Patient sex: F
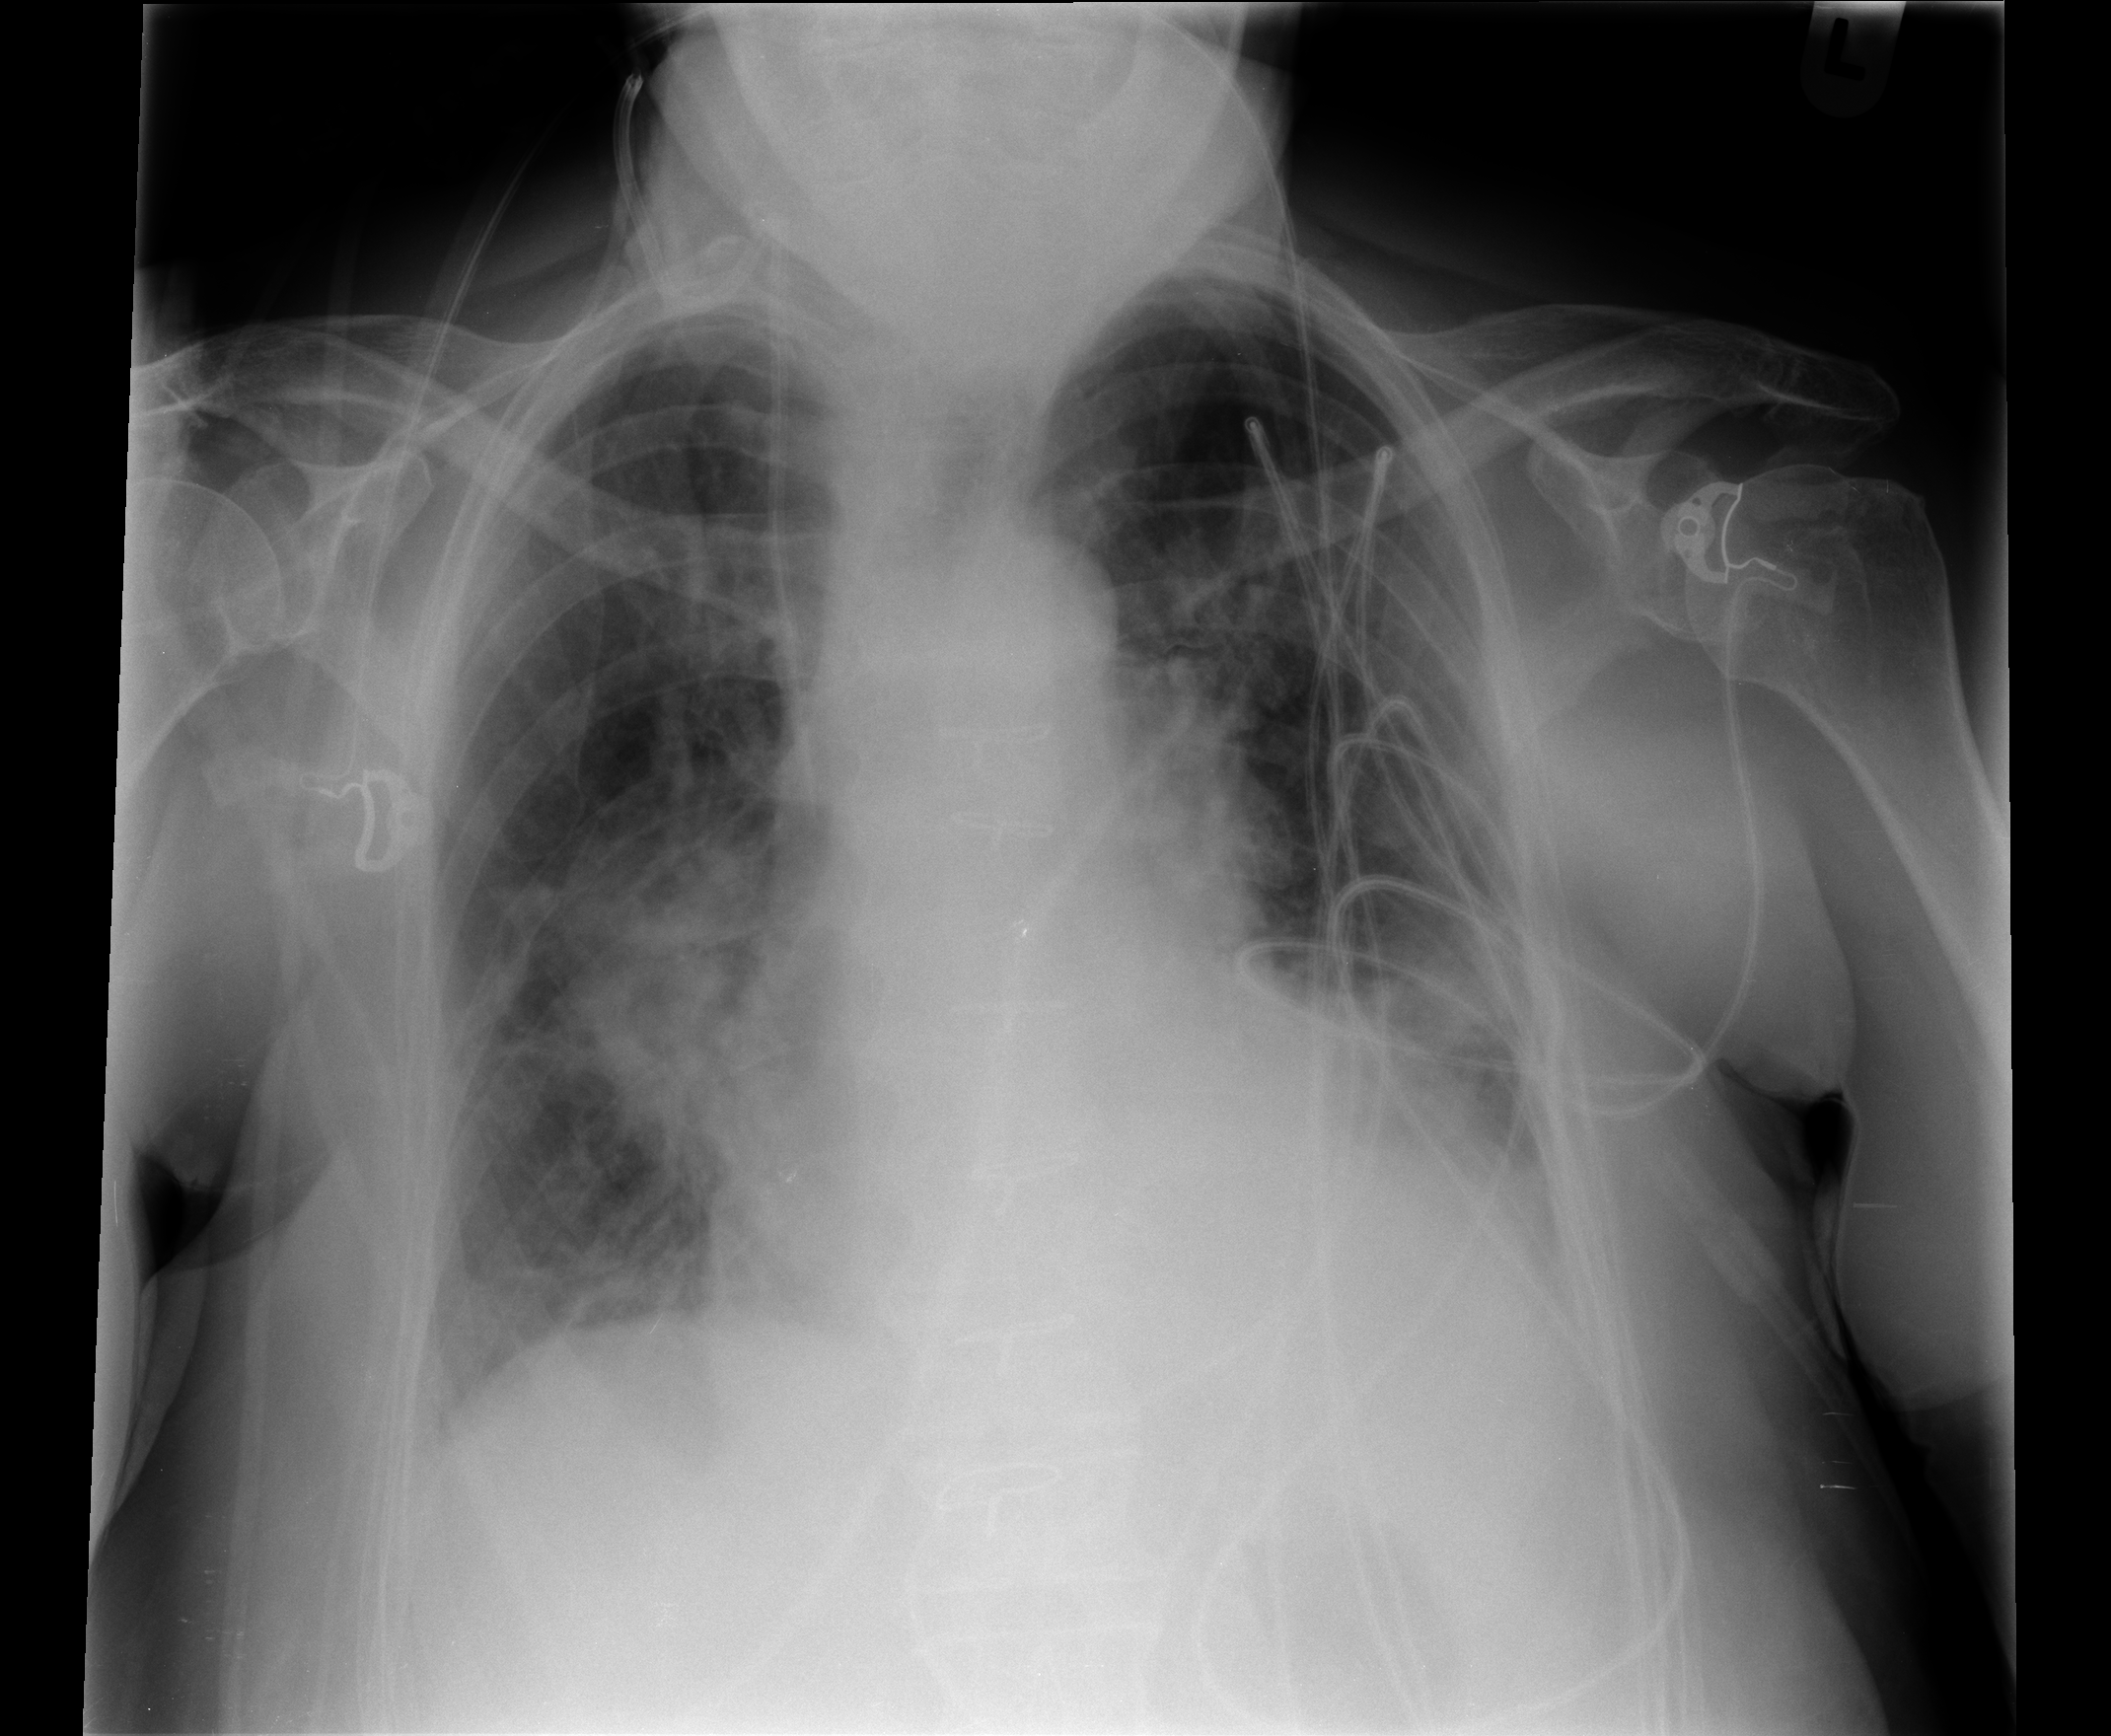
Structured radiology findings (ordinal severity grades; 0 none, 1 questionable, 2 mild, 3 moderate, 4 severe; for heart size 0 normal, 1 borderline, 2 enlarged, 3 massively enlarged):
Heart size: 2
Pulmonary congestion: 2
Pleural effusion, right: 1
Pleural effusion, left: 2
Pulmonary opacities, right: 2
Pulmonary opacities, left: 2
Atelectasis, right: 2
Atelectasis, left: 2